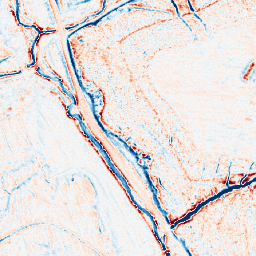
Category: classical
Decomposition family: gaussian_anisotropic
Decomposition parameters: sigma_x: 2
sigma_y: 2
Upsampling method: area
Upsampling parameters: scale: 2
Upsampling scale: 2